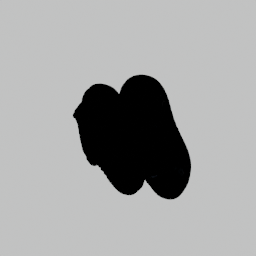
Label: people